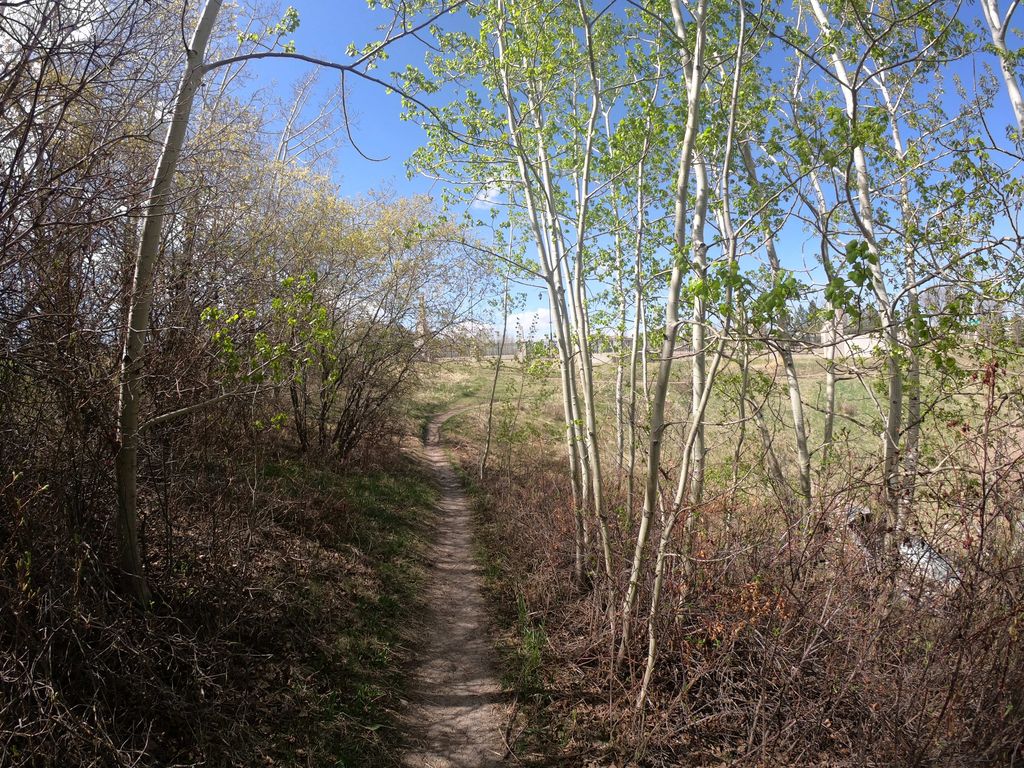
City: calgary